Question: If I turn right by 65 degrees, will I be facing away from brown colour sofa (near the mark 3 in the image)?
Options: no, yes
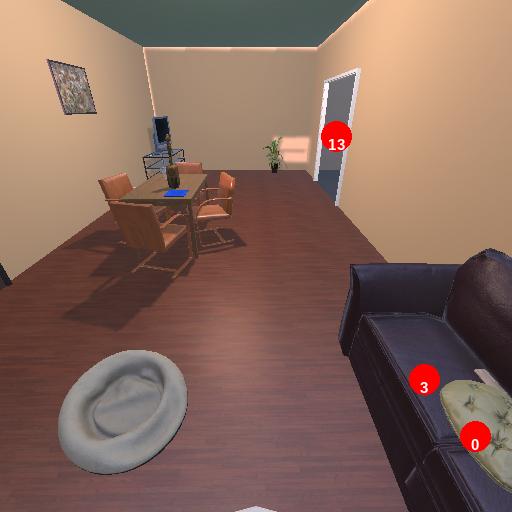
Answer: no